Interaction volume radius: 10 \u00c5
Interaction volume height: 10 \u00c5
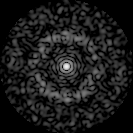
Disorder parameter: 0.817